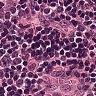
Metastatic tissue present: no